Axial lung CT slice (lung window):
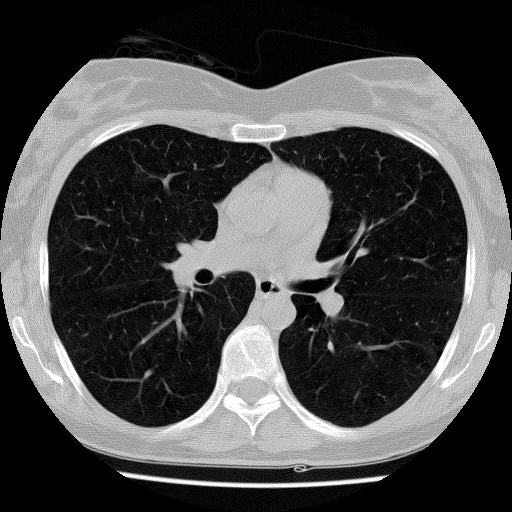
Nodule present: no